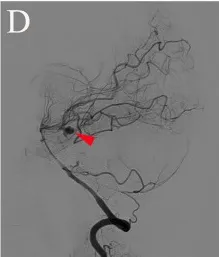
DSA of antero-posterior view.
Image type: radiology (x_ray)